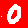
Digit: 0